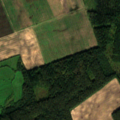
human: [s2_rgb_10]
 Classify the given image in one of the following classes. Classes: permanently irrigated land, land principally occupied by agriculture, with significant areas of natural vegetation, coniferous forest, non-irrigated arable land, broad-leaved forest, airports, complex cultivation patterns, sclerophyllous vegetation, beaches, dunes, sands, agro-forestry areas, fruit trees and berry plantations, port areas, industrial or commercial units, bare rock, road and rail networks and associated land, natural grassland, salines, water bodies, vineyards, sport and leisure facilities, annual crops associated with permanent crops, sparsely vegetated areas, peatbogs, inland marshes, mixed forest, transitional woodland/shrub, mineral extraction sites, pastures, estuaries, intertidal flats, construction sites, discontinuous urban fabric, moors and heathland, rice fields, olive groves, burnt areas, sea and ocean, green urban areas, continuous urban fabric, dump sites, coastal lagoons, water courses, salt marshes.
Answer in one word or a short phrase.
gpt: non-irrigated arable land, pastures, broad-leaved forest